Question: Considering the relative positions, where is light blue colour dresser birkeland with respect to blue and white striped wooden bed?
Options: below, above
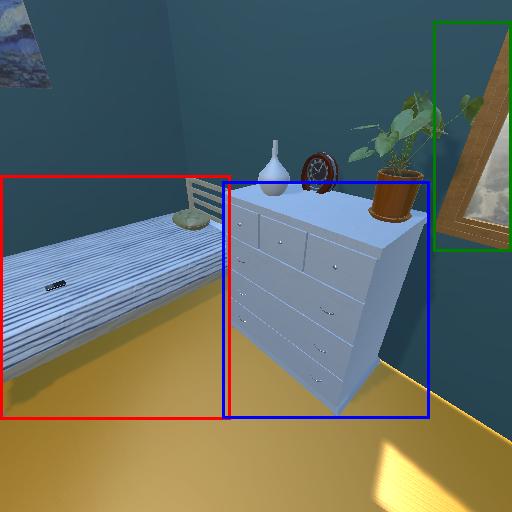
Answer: below